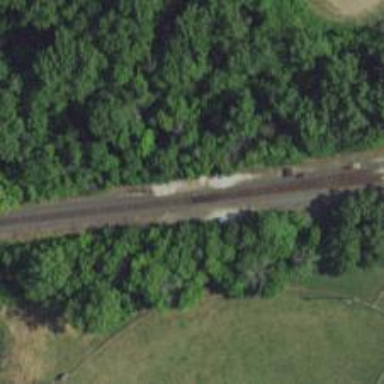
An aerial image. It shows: Railway spur junction.